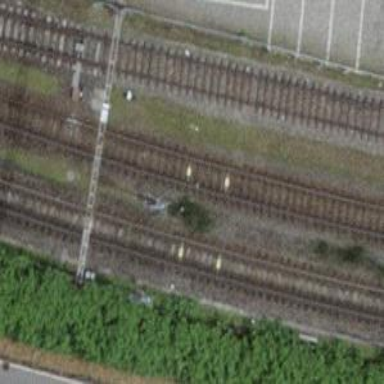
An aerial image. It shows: Railway signal.